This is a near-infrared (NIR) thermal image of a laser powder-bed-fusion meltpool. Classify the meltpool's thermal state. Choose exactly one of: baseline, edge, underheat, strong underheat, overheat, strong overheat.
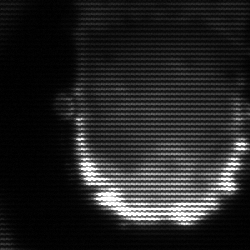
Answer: baseline